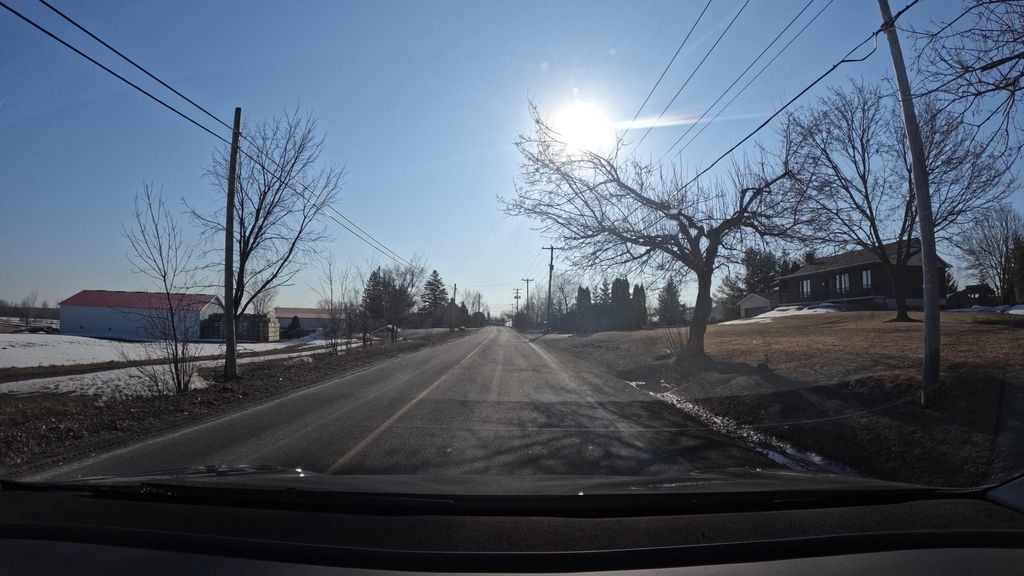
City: montreal